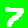
Digit: 7